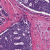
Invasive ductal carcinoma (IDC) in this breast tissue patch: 0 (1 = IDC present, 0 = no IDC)